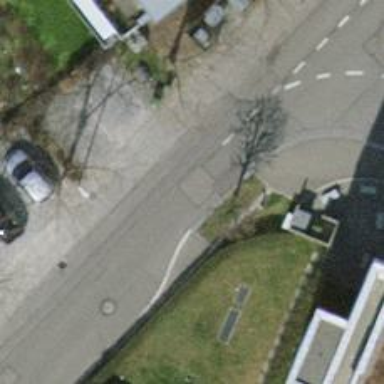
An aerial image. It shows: Chicane for traffic calming.